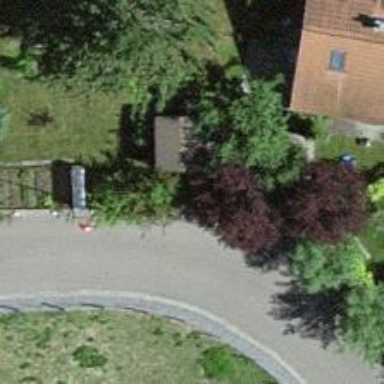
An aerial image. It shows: Residential road.